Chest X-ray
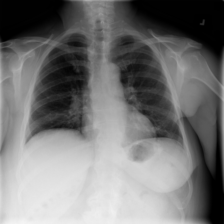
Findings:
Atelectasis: negative
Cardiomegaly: negative
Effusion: negative
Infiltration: positive
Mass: negative
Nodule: negative
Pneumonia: negative
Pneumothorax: negative
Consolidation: negative
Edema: negative
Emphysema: negative
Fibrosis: negative
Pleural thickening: negative
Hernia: negative